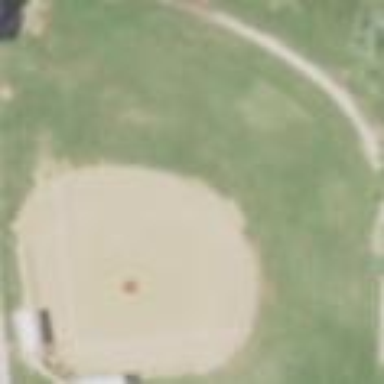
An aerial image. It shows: Baseball pitch for leisure land.